Chest X-ray. View position: AP
Patient age: 23
Patient sex: M
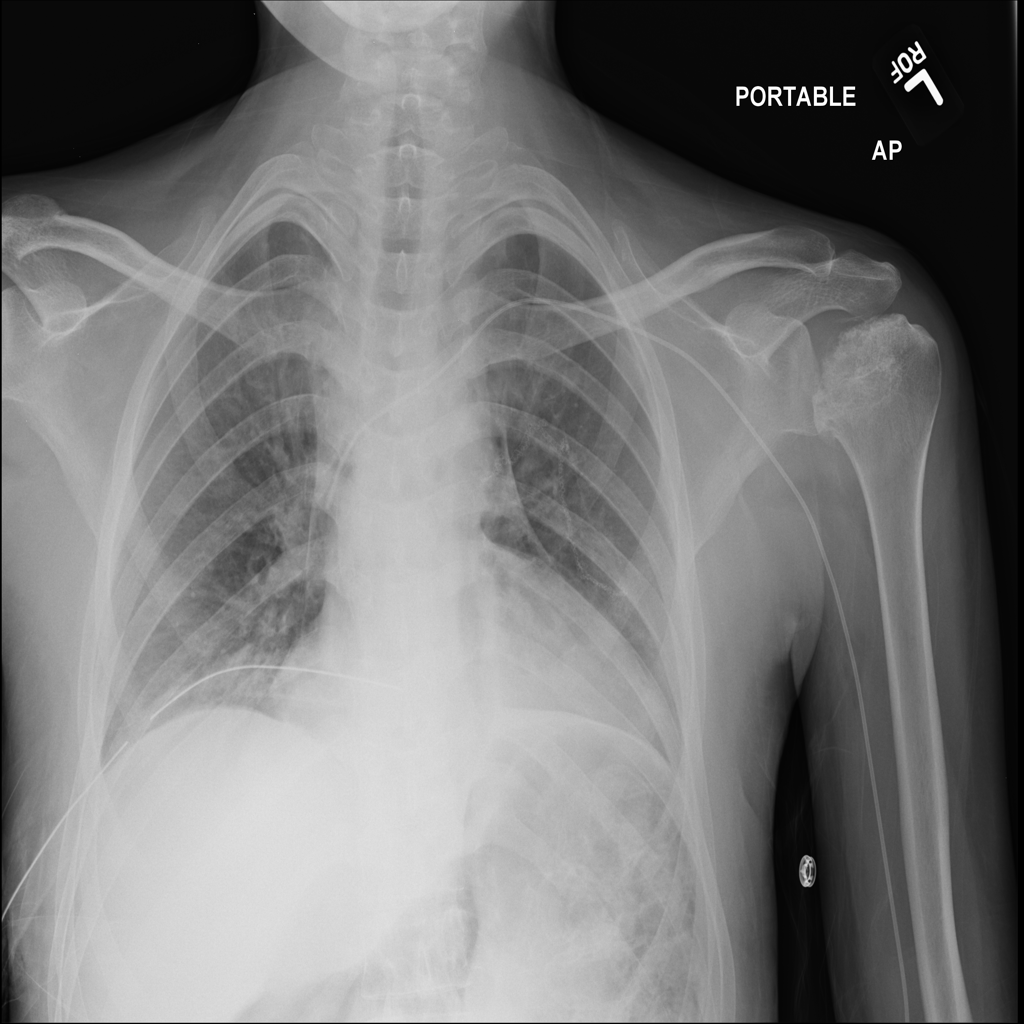
Finding: Pneumothorax